Aerial crown-view tile of a tropical tree (Barro Colorado Island, Panama), acquired 20250124:
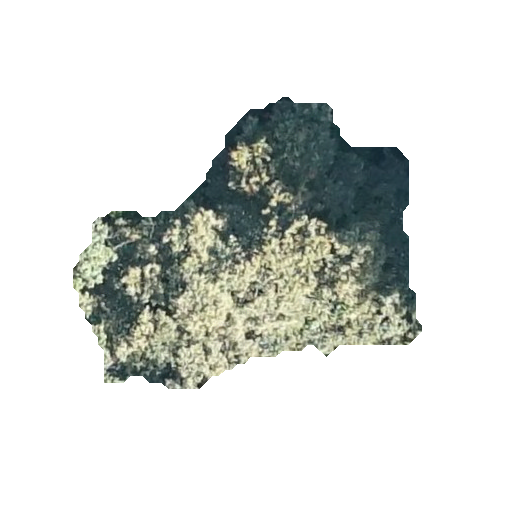
Species: Luehea seemannii
GBIF accepted scientific name: Luehea seemannii
Crown area: 97.656 m²